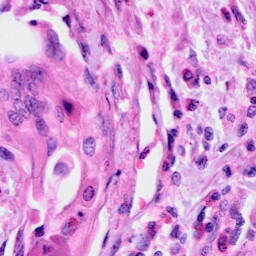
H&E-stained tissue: Cervix